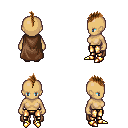
a pixel art fantasy rpg character, female body template, human, tanned skin, brown cape, gold greaves, brown mohawk hairstyle, gold boots, four views (front, back, left, right), 2x2 character sprite sheet, small pixel art, hard edges, no anti-aliasing